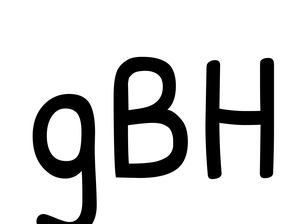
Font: PatrickHand-Regular